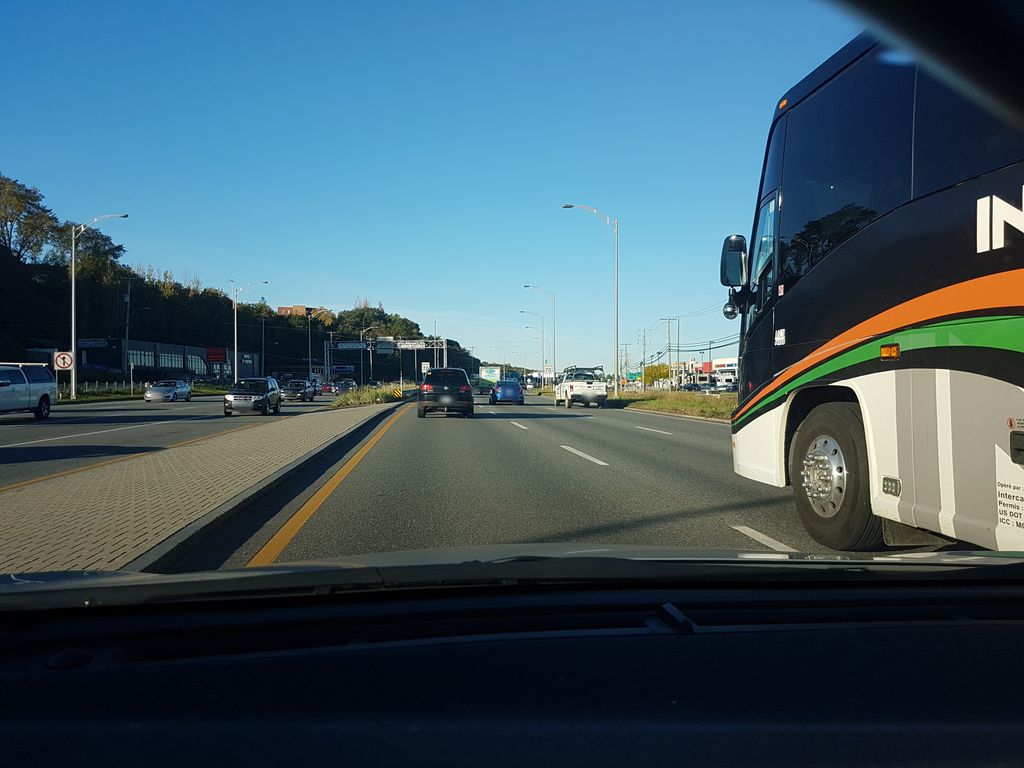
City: quebec_city